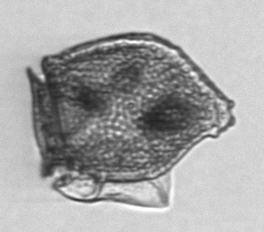
Label: Dinophysis_norvegica